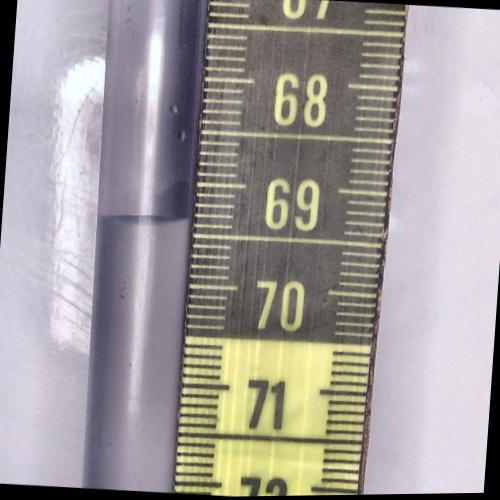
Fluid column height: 69.3 cm